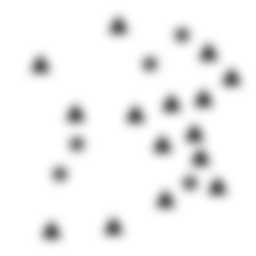
Squares: 0
Triangles: 15
Stars: 5
Total shapes: 20